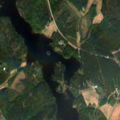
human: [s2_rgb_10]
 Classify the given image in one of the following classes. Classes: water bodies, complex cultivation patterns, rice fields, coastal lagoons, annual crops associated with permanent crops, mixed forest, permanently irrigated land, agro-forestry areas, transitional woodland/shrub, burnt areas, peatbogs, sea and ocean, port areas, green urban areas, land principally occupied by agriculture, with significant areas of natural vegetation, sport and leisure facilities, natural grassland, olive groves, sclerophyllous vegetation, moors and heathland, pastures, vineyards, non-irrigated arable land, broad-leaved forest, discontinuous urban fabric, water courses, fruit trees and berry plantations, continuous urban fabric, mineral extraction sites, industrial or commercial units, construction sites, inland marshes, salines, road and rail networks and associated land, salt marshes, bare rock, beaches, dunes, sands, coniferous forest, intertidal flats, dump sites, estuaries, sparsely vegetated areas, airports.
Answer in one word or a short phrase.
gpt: coniferous forest, mixed forest, water bodies